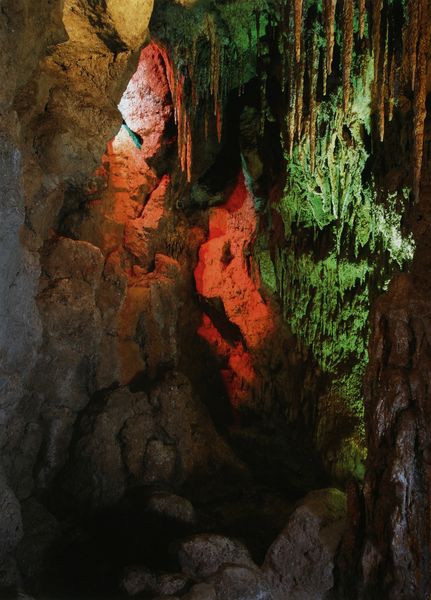
Titel: Grottenraum in Neuschwanstein zwischen Arbeitszimmer und Wohnzimmer
Künstler: August Dirigl
Standort: Schwangau
Institution: Schloss Neuschwanstein
Schlagwörter: baum, dunkel, felsen, gemälde, wasser, bäume, grün, braun, bunt, licht, nase, rot, weg, stein, steine, natur, höhle, wald, farbig, fels, farbe, beleuchtung, max ernst, foto, fotografie, beleuchtet, urgestein, tropfen, installation, rotorange, tropfstein, tropfsteinhöhle, eisenerz, lichtinstallation, tropfsteine, stalaktiten, stalagnit, erzberg, stalaktitten